Interaction volume radius: 5 \u00c5
Interaction volume height: 45 \u00c5
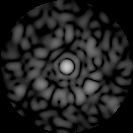
Disorder parameter: 0.7784